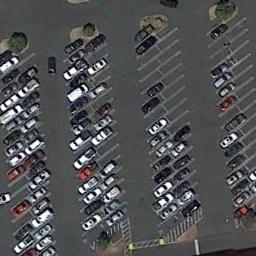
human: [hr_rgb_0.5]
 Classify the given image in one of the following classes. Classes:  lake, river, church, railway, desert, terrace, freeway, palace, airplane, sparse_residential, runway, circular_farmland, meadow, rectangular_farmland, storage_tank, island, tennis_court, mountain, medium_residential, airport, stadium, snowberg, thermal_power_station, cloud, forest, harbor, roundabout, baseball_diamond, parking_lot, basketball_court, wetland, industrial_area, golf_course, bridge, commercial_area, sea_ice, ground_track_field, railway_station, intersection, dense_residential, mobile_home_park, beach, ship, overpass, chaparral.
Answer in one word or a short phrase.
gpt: parking_lot